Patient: sex M, age 66
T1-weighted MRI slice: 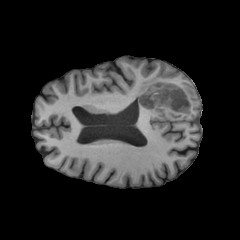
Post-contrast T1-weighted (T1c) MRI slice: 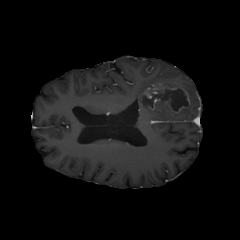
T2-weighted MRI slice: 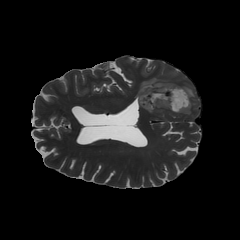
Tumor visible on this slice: yes
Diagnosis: Glioblastoma, IDH-wildtype
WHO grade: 4